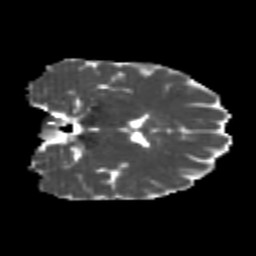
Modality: MD
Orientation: coronal
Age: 22
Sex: female
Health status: healthy
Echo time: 0.074 s